Field crop: maize
Growth stage: 2
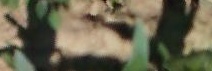
Species: maize